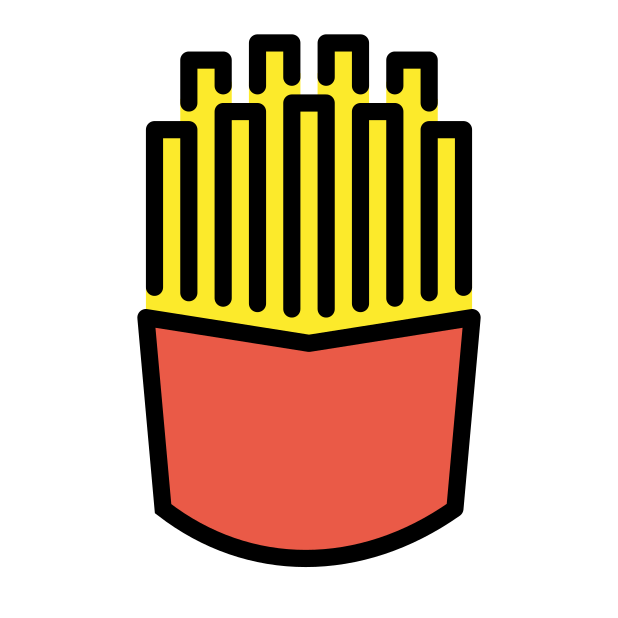
french fries